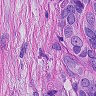
Metastatic tissue present: yes